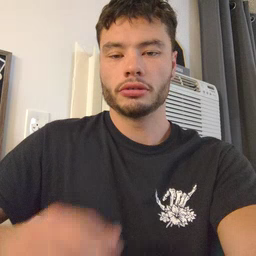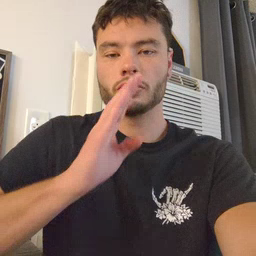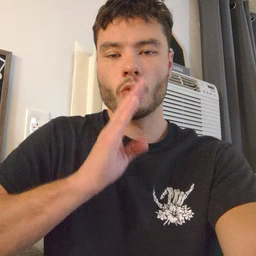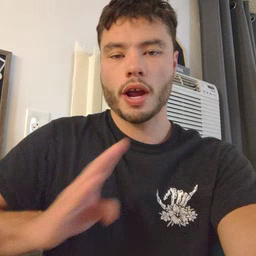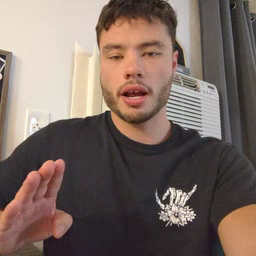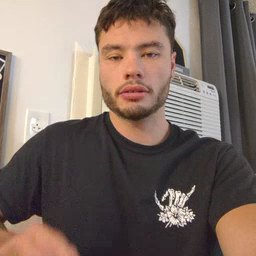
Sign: quiet